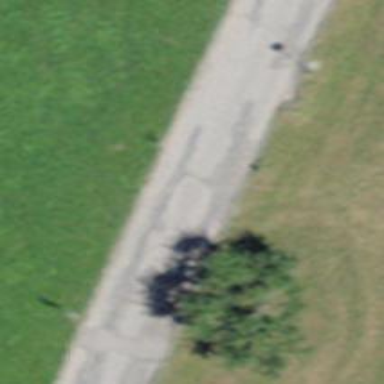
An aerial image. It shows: Unclassified road with asphalt surface.